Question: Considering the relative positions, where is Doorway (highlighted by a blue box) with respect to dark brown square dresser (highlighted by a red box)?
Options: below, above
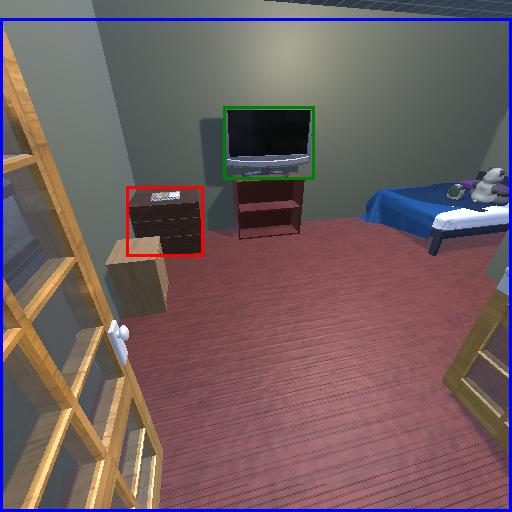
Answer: below